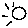
Label: sun